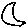
Label: moon